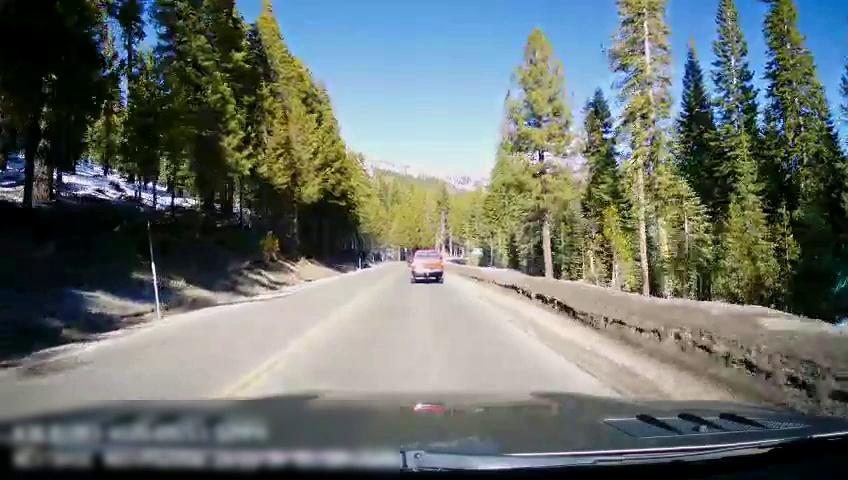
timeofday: Day
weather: Sunny
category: Drivable Space
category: Vehicles | Truck
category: Lanes | Opposite Lane
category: Lanes | Current Lane
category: Traffic | Signs